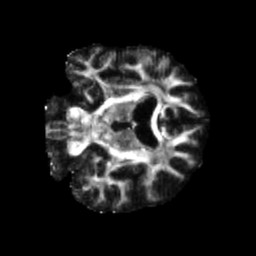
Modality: FA
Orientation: coronal
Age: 68
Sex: male
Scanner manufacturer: siemens
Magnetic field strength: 3 T
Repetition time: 5.47 s
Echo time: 0.0854 s